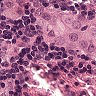
Metastatic tissue present: yes